Question: I have a webpage like the following layout;

The HTML is;
'''
<div class="header" style="text-align: center">Demo</div>
<div class="navi">
<div class="title">
Options
</div>
</div>
<div class="content">
<div class="da">
<a href="#diva" class="current">diva</a>
<a href="#divb">divb</a>
<a href="#divc">divc</a>
<a href="#divd">divd</a>
</div>
<div class="db">
<div style="width: 300px; height: 300px; background-color: #996633"><a id="diva" name="diva">DIV1</a></div>
<div style="width: 300px; height: 300px; background-color: #CC0066"><a id="divb" name="divb">DIV2</a></div>
<div style="width: 300px; height: 300px; background-color: #3300FF"><a id="divc" name="divc">DIV3</a></div>
<div style="width: 300px; height: 300px; background-color: #99CC00"><a id="divd" name="divd">DIV4</a></div>
</div>
</div>
<div class="footer">&nbsp;</div>
'''
and CSS is;
'''
html, body, div, h2, img, ul, li, form, time {
margin: 0;
padding: 0;
border: 0;
}
html, body {
position: absolute;
height: 100%;
width: 100%;
min-width: 800px;
}
.header{
height: 40px;
color: #FFF;
background-color: #666666;
}
.title{
display: block;
float: left;
margin-top: 4px;
margin-left: 10px;
}
.content{
margin-bottom: 36px;
}
.footer{
height: 30px;
position: fixed;
bottom: 0;
left: 0;
right: 0;
border-top: solid 1px #CCCCCC;
background: #FFFFFF;
}
.da,.db{
position: absolute;
z-index: 0;
top: 82px;
bottom: 30px;
}
.da{
width: 200px;
border-right: solid 1px #CCCCCC;
overflow: visible !important;
}
.da a{
font-family: Tahoma;
display: block;
padding: 10px;
text-decoration: none;
color: #555;
}
.da a:hover{
background-color: #DDD;
}
.da .current,.da .current:hover{
background-color: #FF6600;
}
.db{
left: 200px;
right: 0;
background-color: #CC99FF;
overflow: scroll;
overflow-x:hidden;
}
'''
The links of sidebar are anchored to 4 cascaded divs. They are linked to divs and when I click on links, the corresponding div will scroll up. This worked fine. But I tried to achieve something different. The link of current visible div may be given orange background color, so that when user scrolls the page, the orange color will shift from one link to another, according to the current div on page. After some googling and research, I found this SO question useful <URL> which is exactly what I want.
But when I tried to implement this solution in my layout, it is not working, ie, links are not highlighting to corresponding div.
<URL> is my fiddle.
How can I implement the same in my layout?
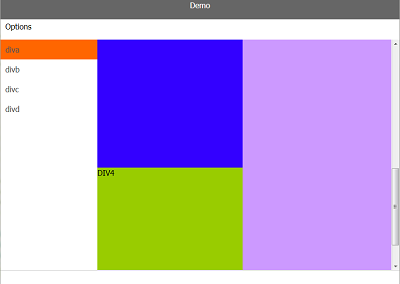
Answer: Try this:
'''
.da,.db{
position: relative; // changed to relative. Because of absolute your document height is affected.
z-index: 0;
top: 82px;
bottom: 30px;
}
.db{
left: 142px;
top:42px;
right: 0;
background-color: #CC99FF;
overflow: scroll;
overflow-x:hidden;
}
'''
'''
$('.da a').removeClass('current').eq(i).addClass('current'); // replaced selected with current which you are using.
'''
<URL>